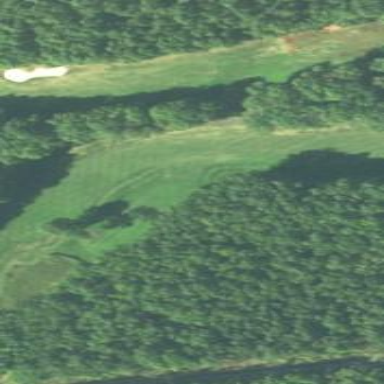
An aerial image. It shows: Golf fairway surrounded by grass.